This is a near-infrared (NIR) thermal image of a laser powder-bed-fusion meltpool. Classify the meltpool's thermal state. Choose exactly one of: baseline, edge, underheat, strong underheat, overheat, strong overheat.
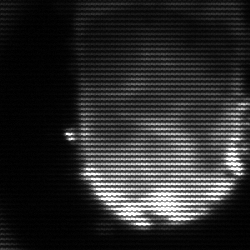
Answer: baseline